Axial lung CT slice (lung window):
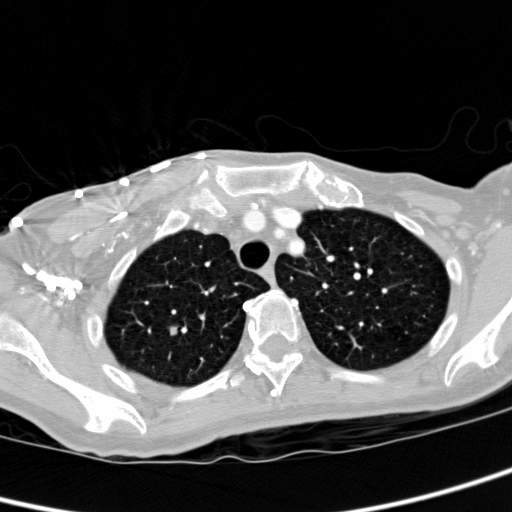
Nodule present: yes
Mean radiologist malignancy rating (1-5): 3.75